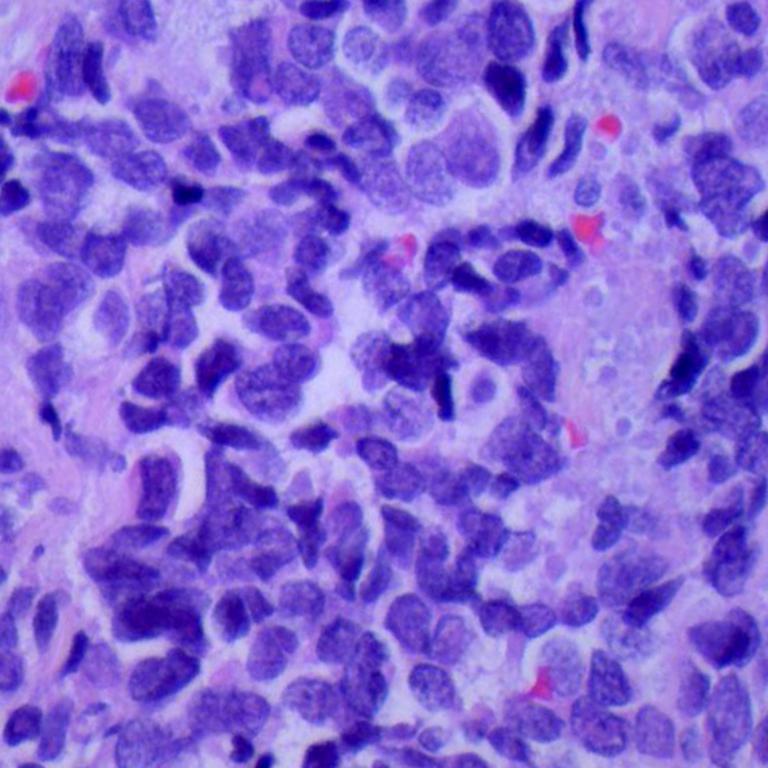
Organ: lung
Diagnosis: squamous carcinomas